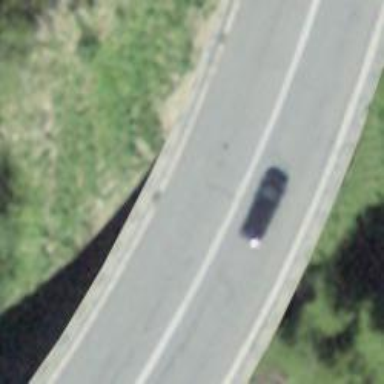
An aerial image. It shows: Primary highway on asphalt bridge.